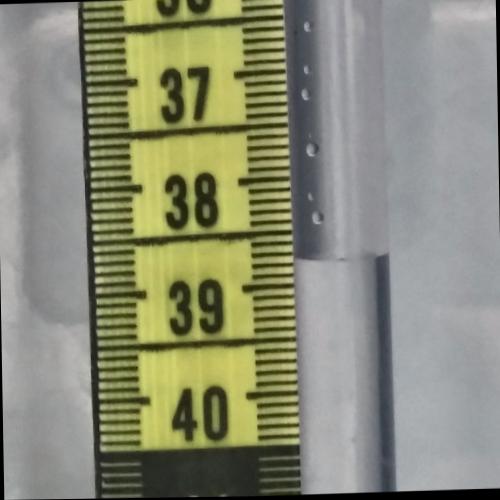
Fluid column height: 38.8 cm